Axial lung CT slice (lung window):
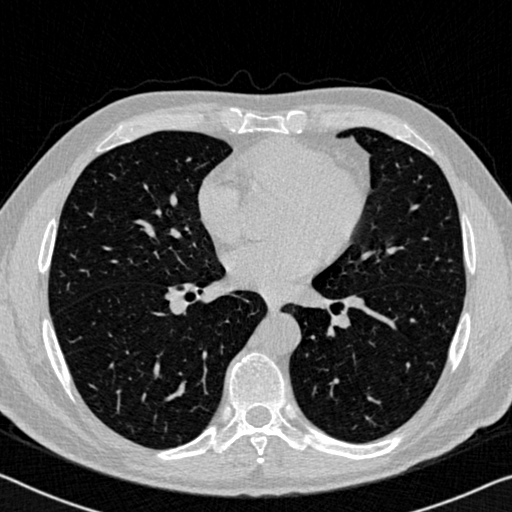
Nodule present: no